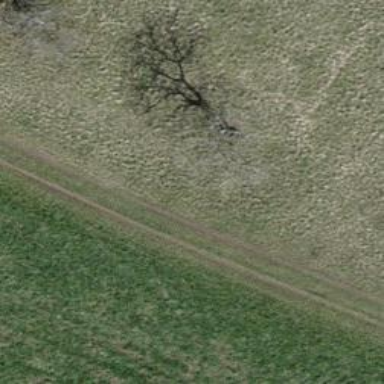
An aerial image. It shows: Grass track with grade3 track type.